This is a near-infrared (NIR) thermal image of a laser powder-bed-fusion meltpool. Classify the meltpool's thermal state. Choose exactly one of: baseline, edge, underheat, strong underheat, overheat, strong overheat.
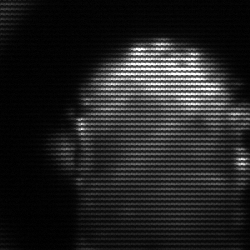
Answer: baseline